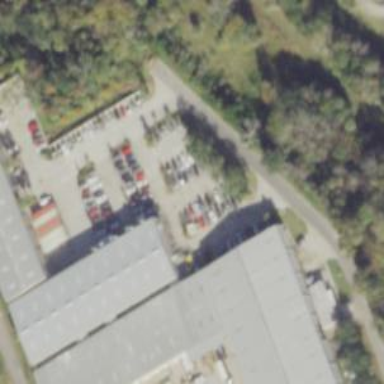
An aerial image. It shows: Commercial building.